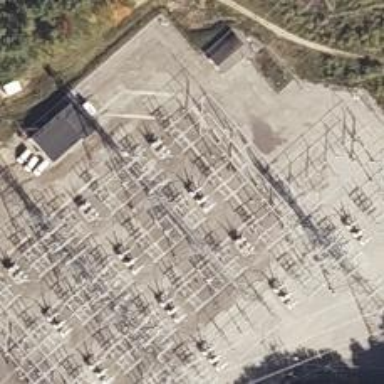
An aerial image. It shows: Switch for power supply.